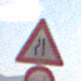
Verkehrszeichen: EinseitigVerengteFahrbahnLinks
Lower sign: VerbotUeberholenEinspurigeFahrzeuge
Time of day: Midday
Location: Outdoor (Nature)
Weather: PartlyCloudy
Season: NotSpecified
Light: Natural